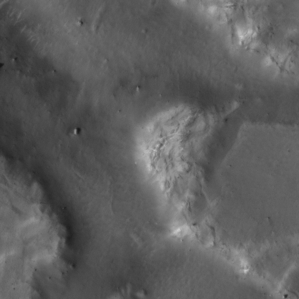
Label: non_frost